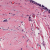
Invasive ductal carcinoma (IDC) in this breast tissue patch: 0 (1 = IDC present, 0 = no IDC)